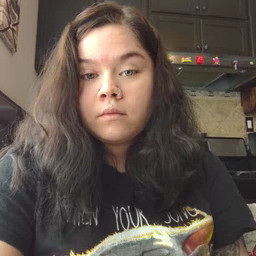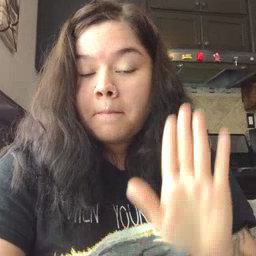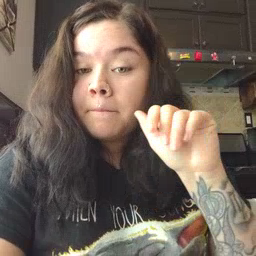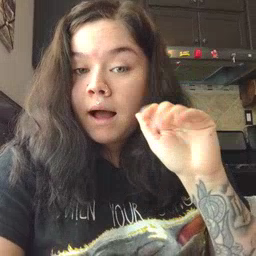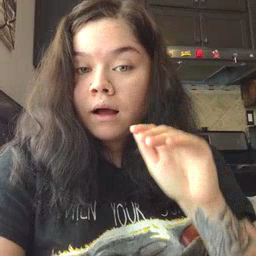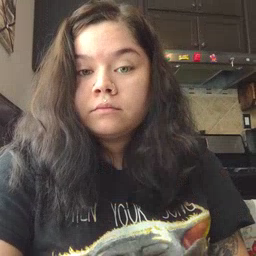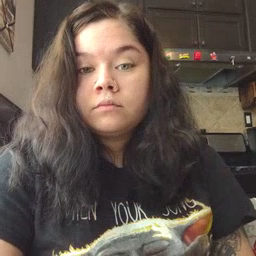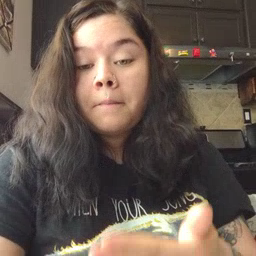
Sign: bye